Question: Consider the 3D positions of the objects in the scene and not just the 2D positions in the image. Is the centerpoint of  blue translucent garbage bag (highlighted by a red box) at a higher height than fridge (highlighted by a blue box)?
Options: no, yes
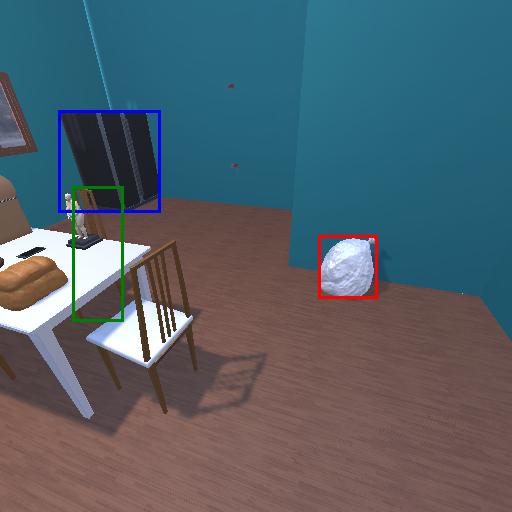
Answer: no